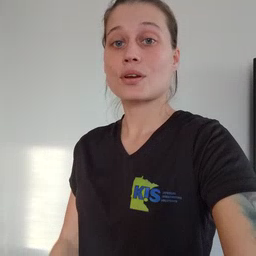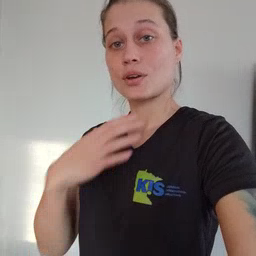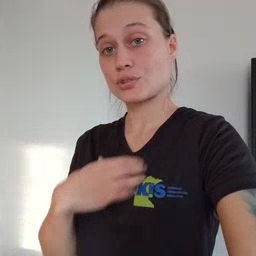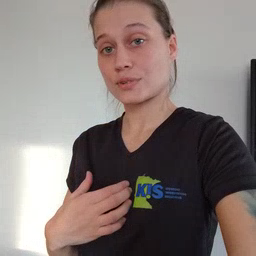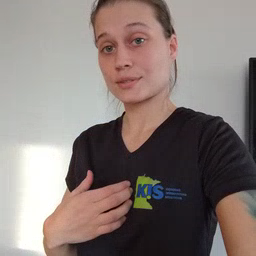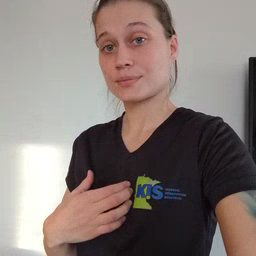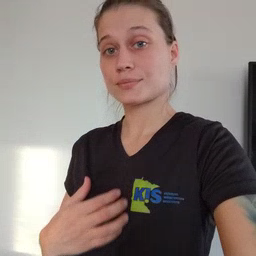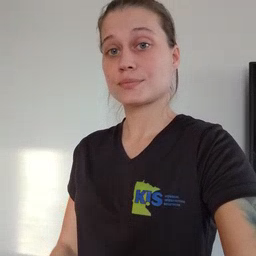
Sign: hungry